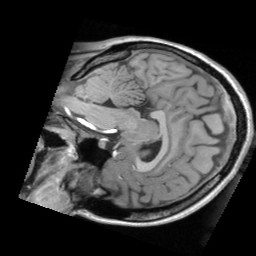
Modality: T1w
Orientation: sagittal